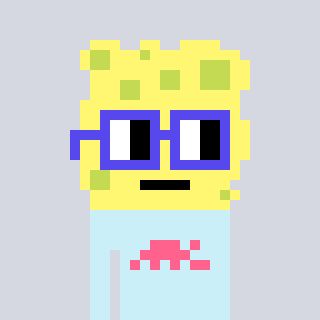
a pixel art character with square blue glasses, a sponge-shaped head and a cold-colored body on a cool background